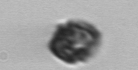
Label: Kryptoperidinium_triquetrum